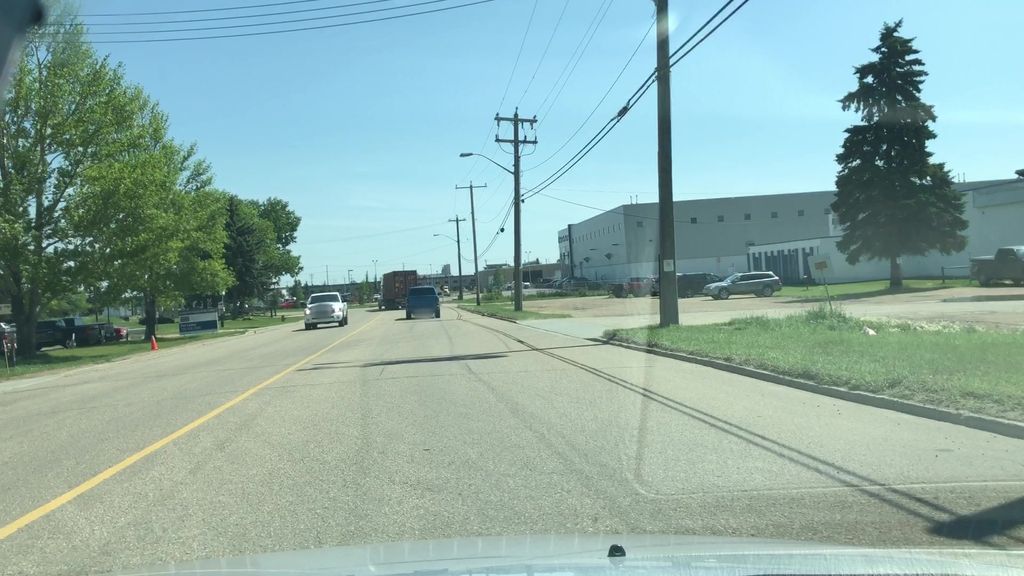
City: edmonton